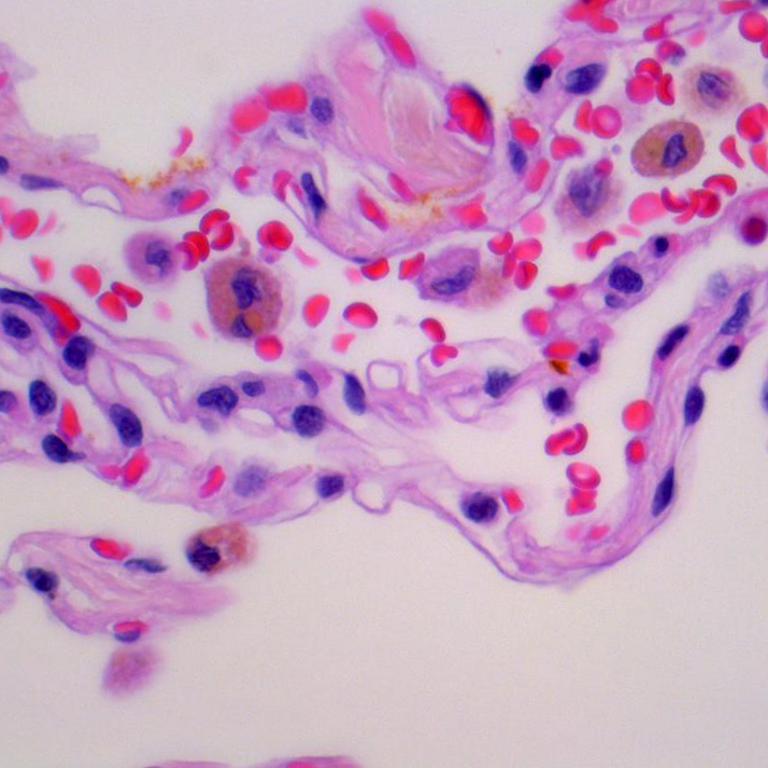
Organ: lung
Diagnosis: benign